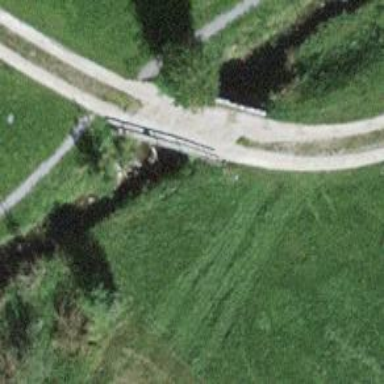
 with classic and skating grooming options."